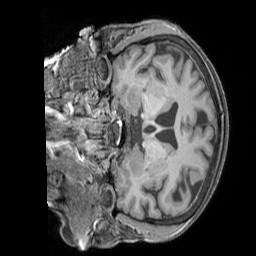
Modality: T1w
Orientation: coronal
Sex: female
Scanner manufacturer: siemens
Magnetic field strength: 3 T
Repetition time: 2.3 s
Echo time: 0.00226 s